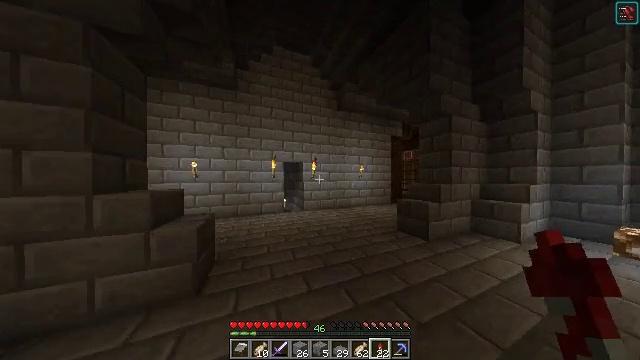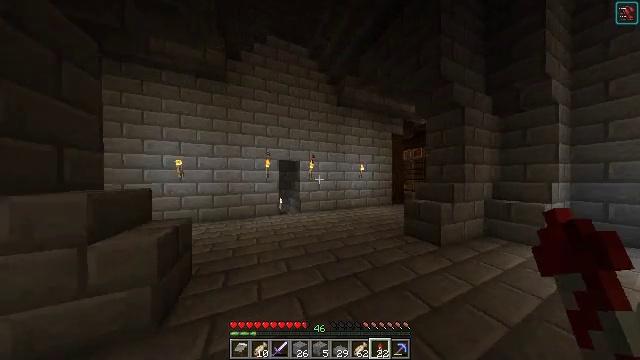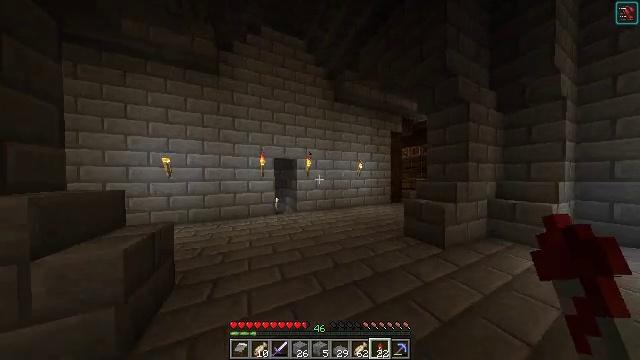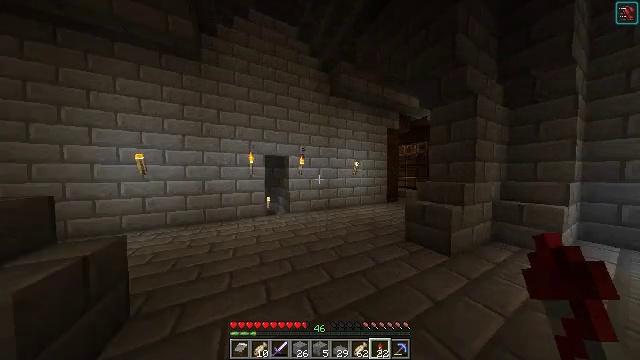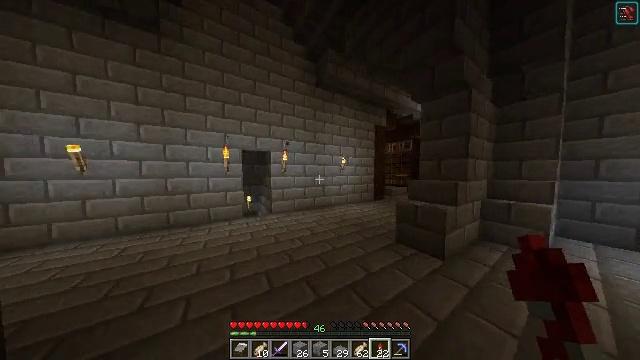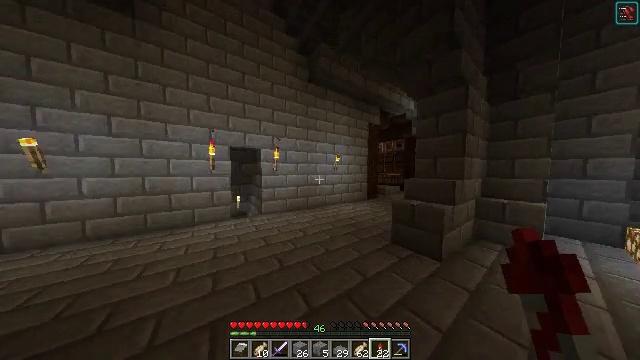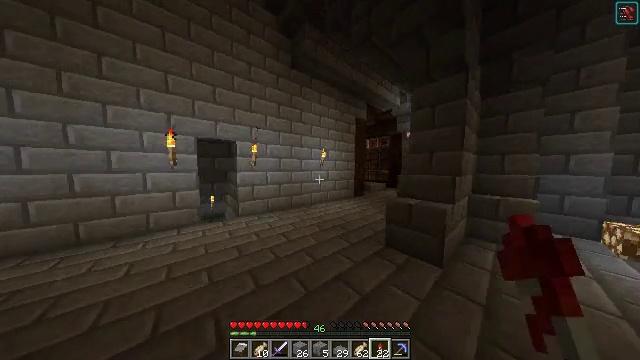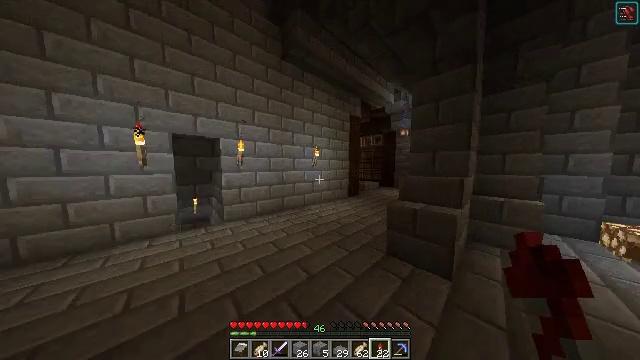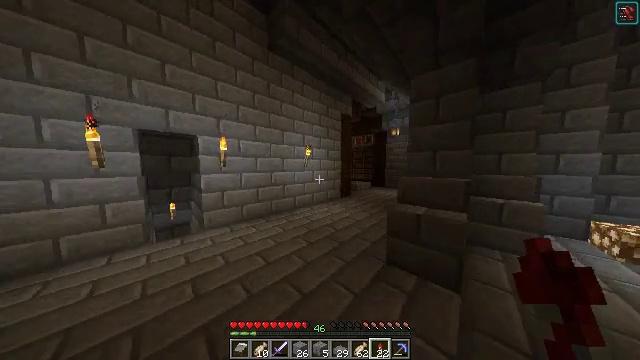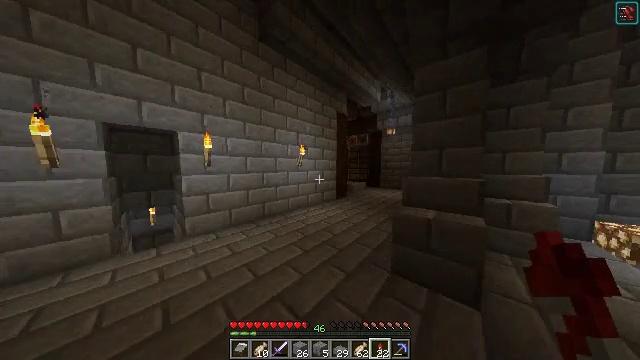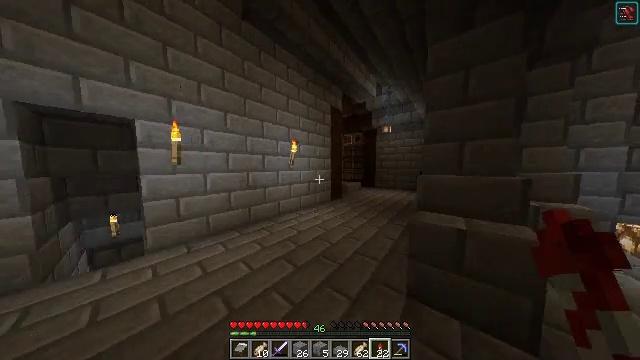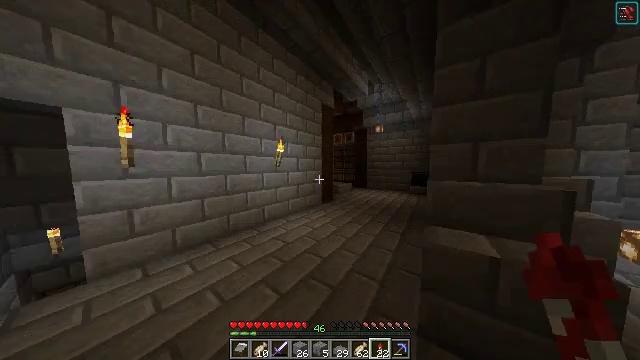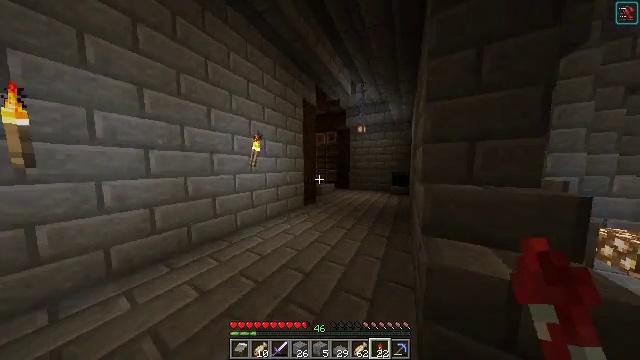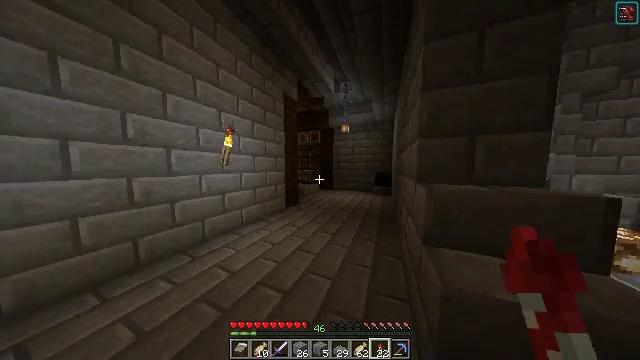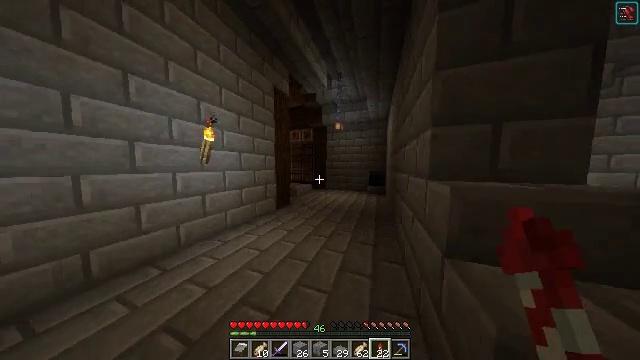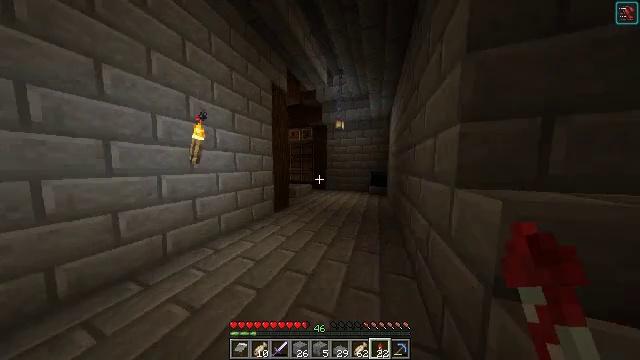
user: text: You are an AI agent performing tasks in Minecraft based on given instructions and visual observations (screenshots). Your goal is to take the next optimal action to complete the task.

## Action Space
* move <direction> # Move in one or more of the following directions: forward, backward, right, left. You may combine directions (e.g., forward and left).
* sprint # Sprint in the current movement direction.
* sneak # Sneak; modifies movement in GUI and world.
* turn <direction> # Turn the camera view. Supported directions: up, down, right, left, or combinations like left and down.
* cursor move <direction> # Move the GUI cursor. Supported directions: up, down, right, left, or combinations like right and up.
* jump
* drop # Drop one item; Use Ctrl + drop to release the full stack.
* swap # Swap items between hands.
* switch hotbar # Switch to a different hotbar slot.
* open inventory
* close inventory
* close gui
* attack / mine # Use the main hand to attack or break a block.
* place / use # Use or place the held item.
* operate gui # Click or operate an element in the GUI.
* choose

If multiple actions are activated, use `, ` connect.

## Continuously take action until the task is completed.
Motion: motion action
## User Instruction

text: Combine slimeballs in the crafting grid to make a slime block.
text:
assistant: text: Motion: move forward
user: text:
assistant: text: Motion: move forward, turn right
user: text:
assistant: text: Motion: move forward, turn right
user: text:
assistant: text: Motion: move forward, turn right and down
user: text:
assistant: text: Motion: move forward, turn right
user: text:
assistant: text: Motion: move forward, turn right and down
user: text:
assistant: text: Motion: move forward, turn right
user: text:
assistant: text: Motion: move forward, turn right
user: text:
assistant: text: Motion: move forward, turn right
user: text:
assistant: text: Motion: move forward, turn right
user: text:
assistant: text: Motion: move forward, turn right
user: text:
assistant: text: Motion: move forward, turn right
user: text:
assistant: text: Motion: move forward, turn right
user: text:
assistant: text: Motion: move forward, turn right
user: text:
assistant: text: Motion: move forward
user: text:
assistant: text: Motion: move forward
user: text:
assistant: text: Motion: move forward
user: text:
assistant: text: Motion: move forward
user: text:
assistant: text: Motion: move forward
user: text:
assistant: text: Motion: move forward
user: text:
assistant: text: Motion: move forward
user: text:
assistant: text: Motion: move forward
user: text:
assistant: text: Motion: move forward
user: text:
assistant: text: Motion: move forward
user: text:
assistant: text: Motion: move forward, turn left and down
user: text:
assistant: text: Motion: move forward and move right, turn left
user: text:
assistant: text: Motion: move forward and move right, turn left
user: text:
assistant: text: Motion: move forward and move right, turn left
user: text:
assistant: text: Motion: move forward, turn left
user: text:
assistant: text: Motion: move forward, turn left